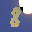
Label: 8